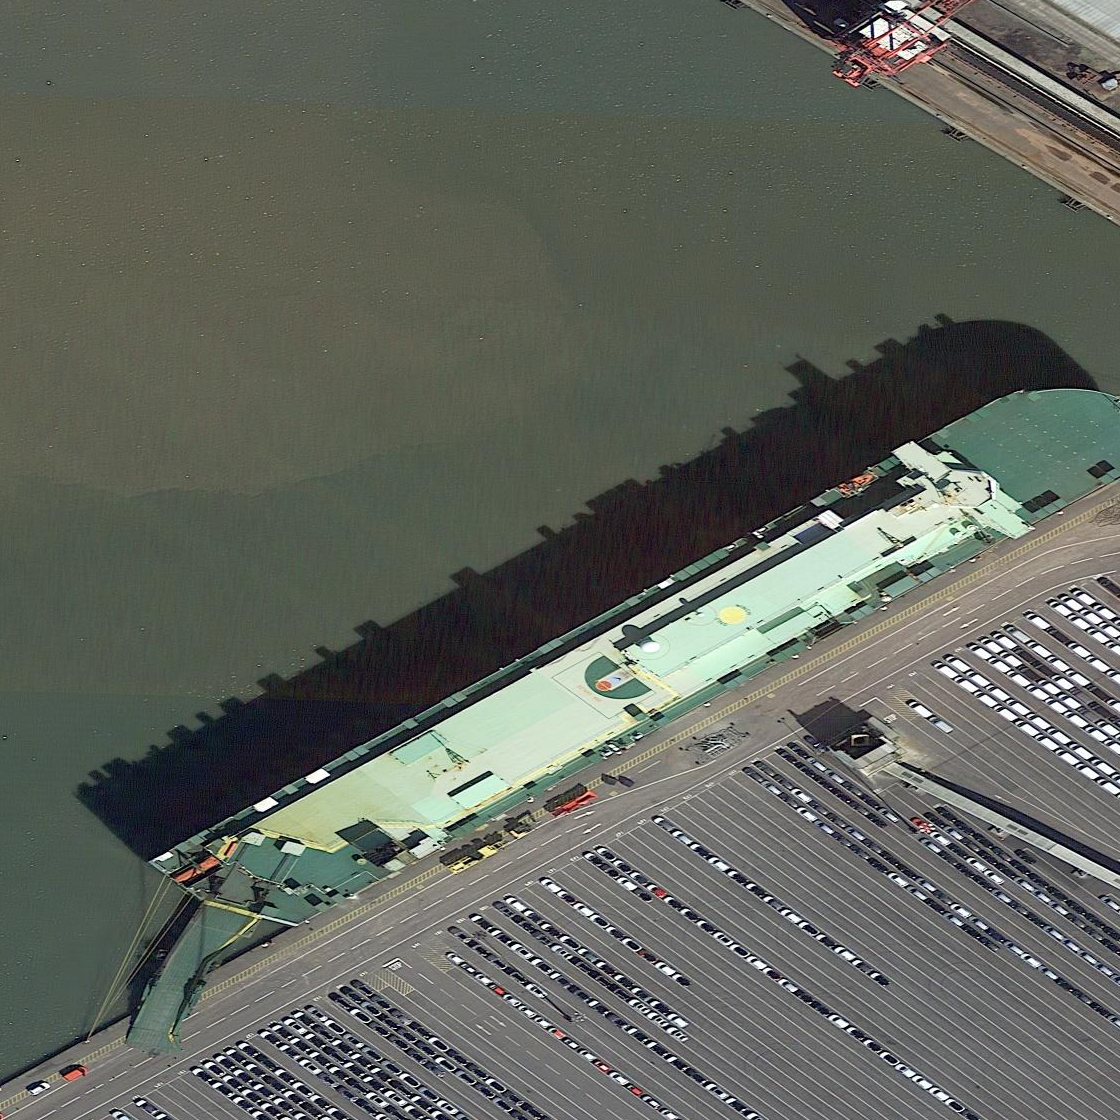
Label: Cargo_ship